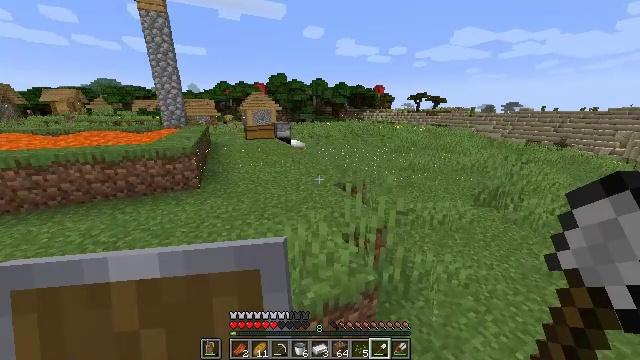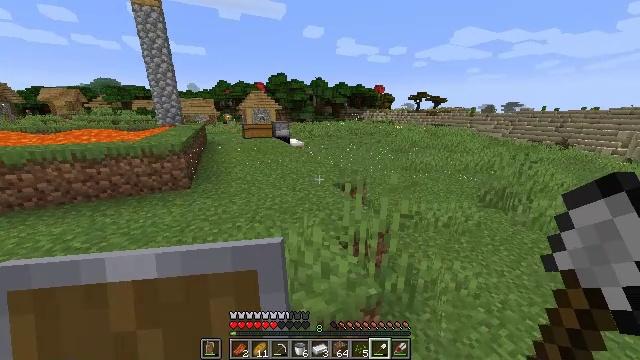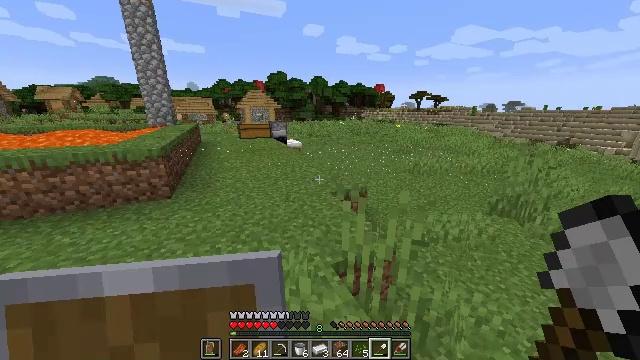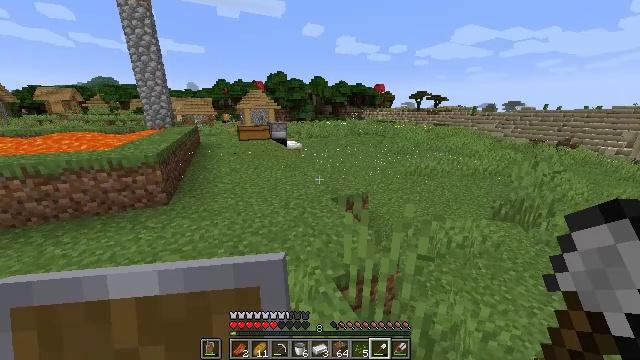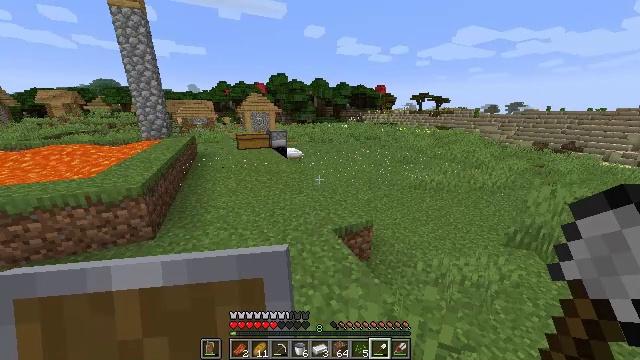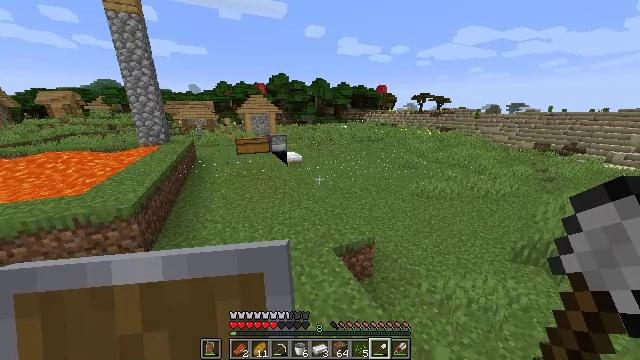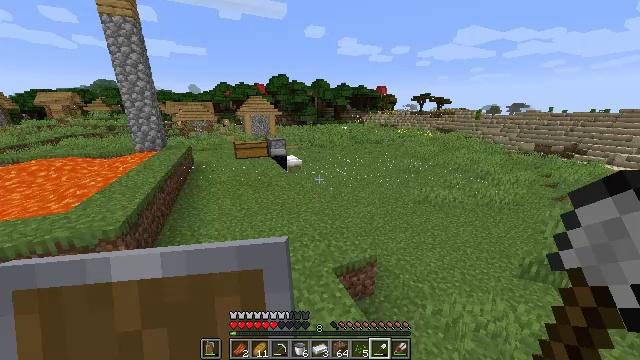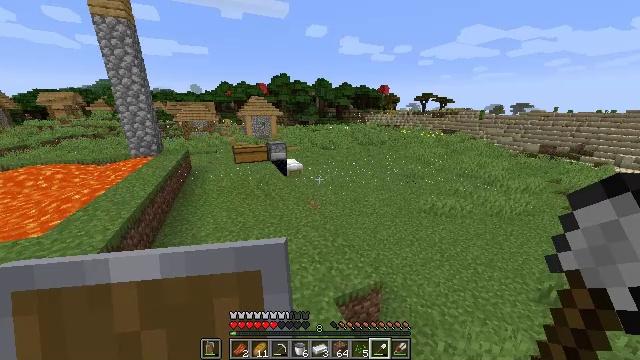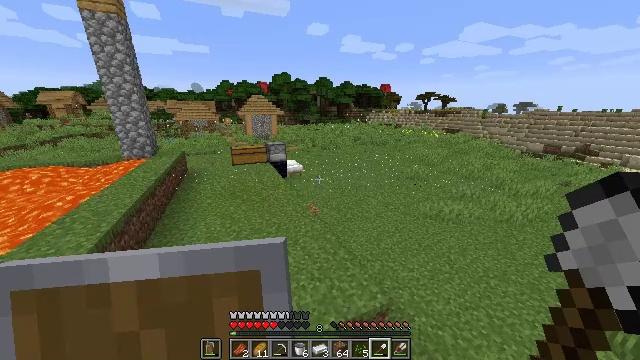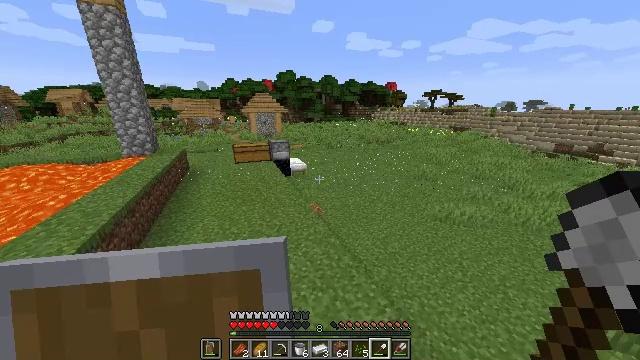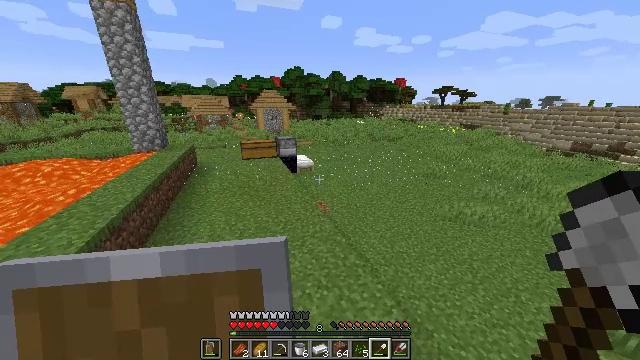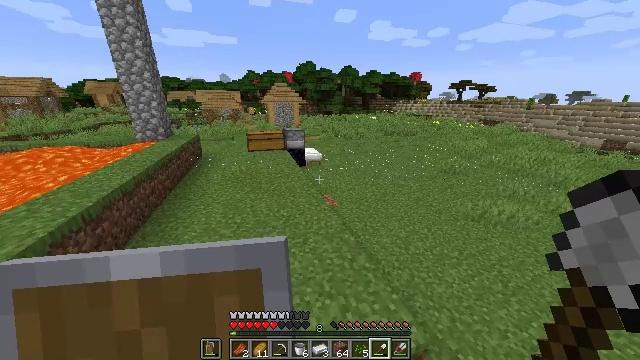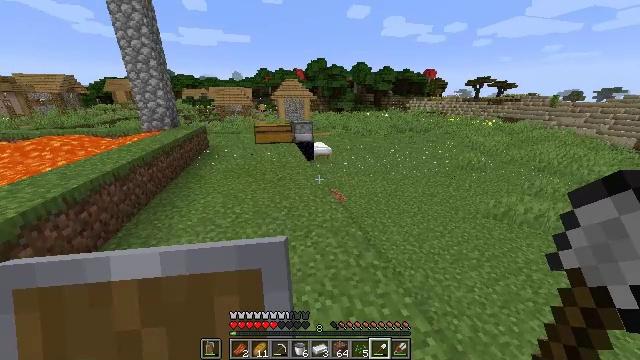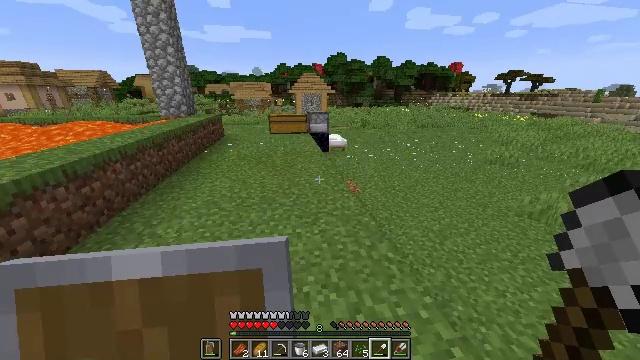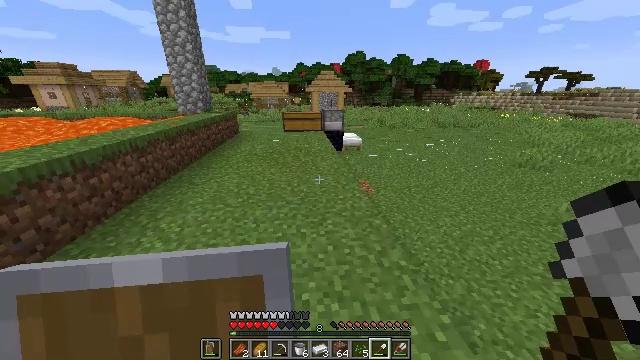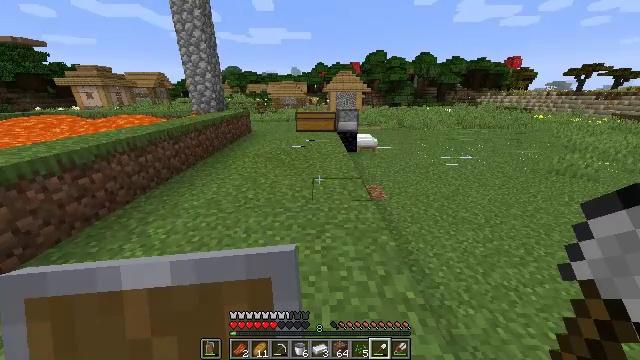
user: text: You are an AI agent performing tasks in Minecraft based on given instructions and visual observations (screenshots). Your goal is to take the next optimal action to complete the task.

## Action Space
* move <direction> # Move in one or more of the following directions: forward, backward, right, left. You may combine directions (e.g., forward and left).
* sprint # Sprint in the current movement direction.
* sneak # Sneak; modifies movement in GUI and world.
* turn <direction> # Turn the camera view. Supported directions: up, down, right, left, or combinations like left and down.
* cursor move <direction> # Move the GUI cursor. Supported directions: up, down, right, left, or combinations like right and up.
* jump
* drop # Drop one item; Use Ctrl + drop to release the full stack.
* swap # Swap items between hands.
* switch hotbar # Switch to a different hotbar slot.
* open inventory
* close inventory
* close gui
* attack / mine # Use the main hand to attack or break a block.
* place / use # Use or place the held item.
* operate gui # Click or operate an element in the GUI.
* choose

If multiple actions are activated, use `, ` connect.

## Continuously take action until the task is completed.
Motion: motion action
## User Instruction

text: Gather tall grass by hitting it.
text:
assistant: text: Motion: move forward, jump
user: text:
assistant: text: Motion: move forward, sprint, jump
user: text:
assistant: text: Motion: move forward, sprint, jump
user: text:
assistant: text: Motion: move forward, sprint, jump
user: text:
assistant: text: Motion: move forward, sprint, jump
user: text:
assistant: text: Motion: move forward, jump
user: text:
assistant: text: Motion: move forward, jump
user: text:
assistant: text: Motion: move forward, jump
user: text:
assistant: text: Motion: move forward, turn left, jump
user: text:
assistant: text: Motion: move forward and move right, turn left, jump
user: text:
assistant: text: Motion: move forward and move right, turn left
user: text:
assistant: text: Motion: move forward and move right, turn left
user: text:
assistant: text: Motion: move forward and move right, turn left
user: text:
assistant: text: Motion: move forward and move right, turn left
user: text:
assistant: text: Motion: move forward and move right, turn left
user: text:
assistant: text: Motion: move forward and move right, turn left
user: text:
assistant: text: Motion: move forward and move right, turn left
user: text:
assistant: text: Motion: turn left
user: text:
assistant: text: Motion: turn left
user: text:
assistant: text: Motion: turn left
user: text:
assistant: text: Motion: turn left
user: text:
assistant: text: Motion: no_op
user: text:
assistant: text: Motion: no_op
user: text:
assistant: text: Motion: no_op
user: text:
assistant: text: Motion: turn right and down
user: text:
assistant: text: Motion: move right, turn right
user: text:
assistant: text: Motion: move right
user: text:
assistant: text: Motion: move right
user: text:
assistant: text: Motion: move forward and move right, turn left
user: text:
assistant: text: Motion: move forward and move right, turn left